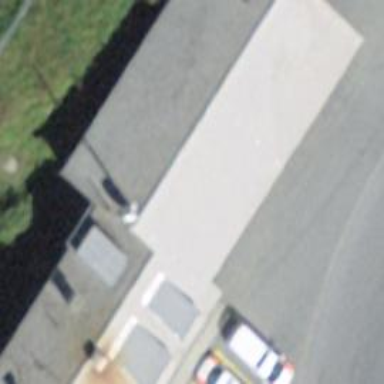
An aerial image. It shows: Police facility.